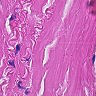
Metastatic tissue present: no